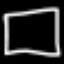
Label: square